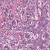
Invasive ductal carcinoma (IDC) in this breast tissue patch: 1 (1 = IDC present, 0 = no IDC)